Interaction volume radius: 10 \u00c5
Interaction volume height: 15 \u00c5
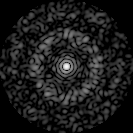
Disorder parameter: 0.8092